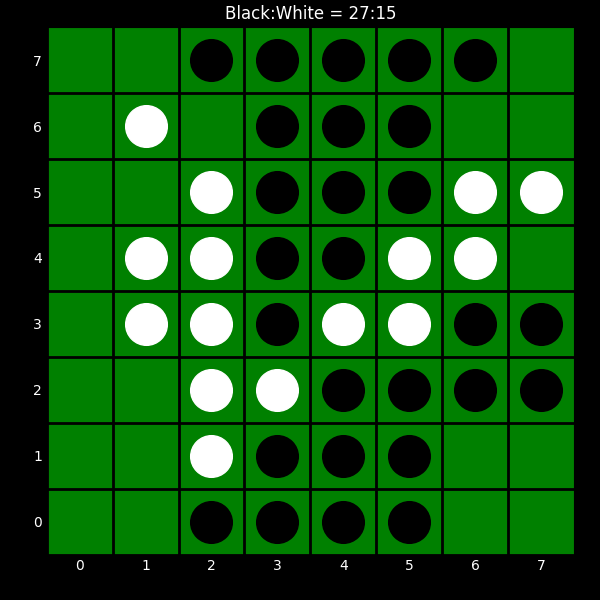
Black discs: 27
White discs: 15